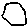
Label: hexagon